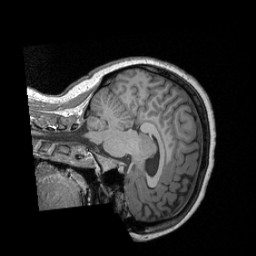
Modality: T1w
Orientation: sagittal
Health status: healthy
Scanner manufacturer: siemens
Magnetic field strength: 3 T
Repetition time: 2.3 s
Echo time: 0.00287 s